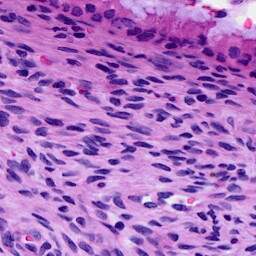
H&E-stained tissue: Cervix